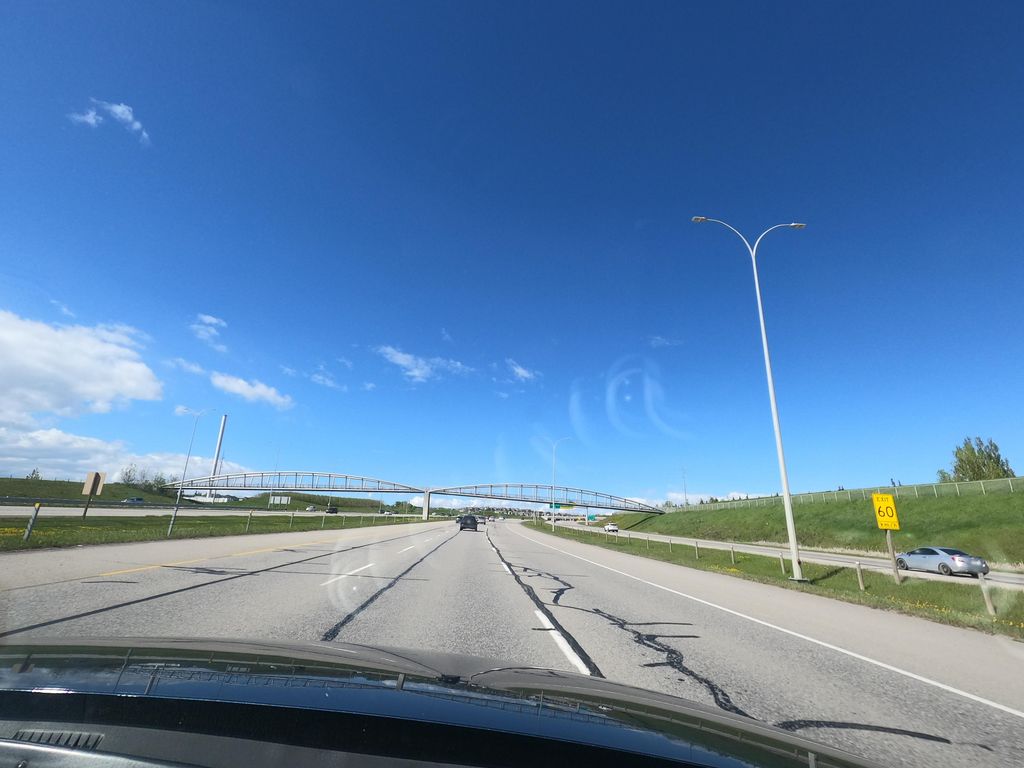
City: calgary